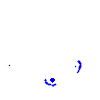
Particle: pion